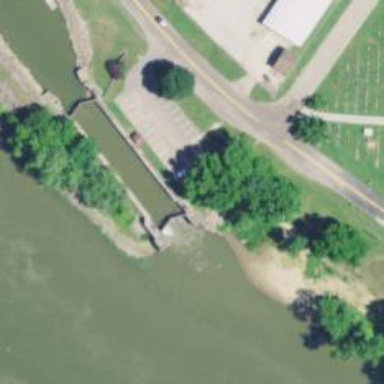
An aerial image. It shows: Lock gate along waterway.